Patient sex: M
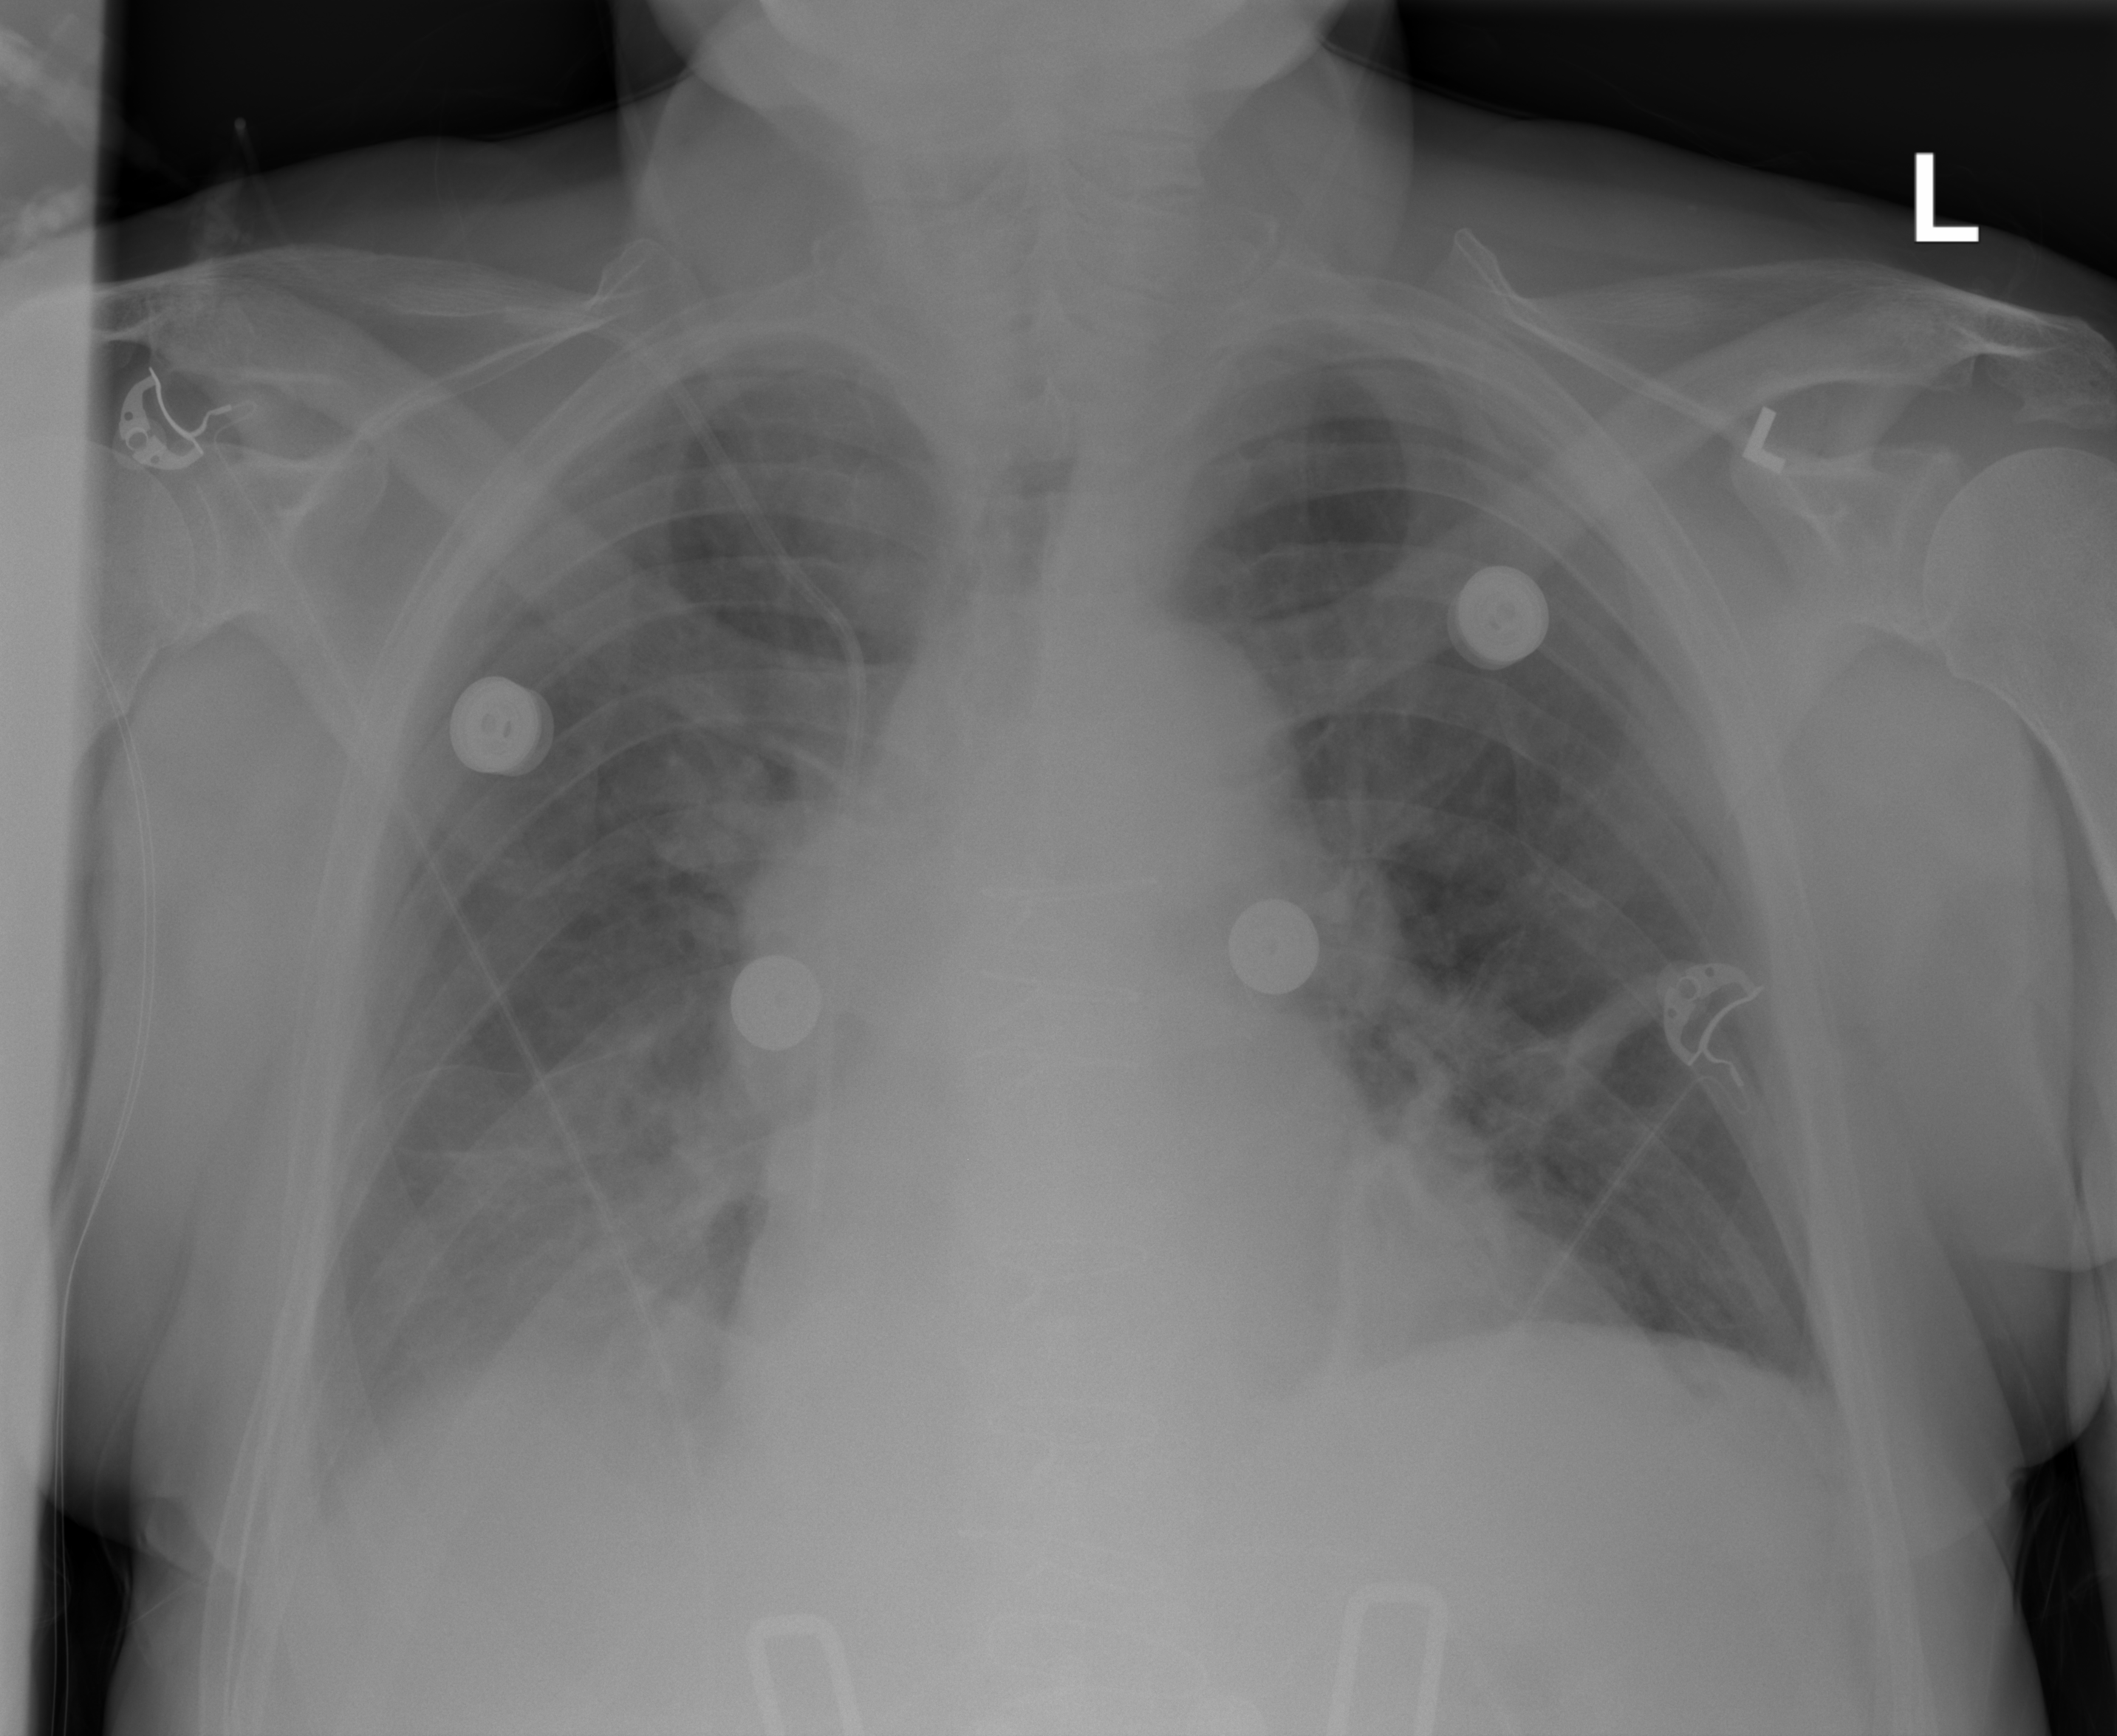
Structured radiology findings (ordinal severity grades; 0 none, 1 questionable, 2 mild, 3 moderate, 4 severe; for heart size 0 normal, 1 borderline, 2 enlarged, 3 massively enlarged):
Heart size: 2
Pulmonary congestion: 2
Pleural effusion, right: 2
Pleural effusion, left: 1
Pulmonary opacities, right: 0
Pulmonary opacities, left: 1
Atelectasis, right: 2
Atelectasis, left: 2